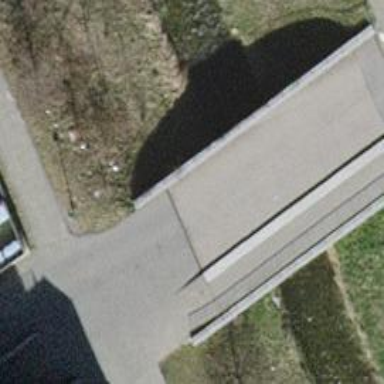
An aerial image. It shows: Paved driveway bridge that is part of service road.